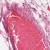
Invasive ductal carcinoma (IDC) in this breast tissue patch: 0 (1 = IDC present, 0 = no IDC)